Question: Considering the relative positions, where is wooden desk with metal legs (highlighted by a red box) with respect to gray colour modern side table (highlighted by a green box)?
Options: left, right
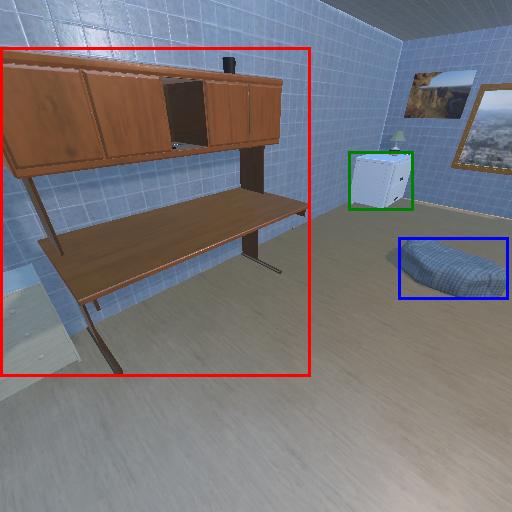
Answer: left